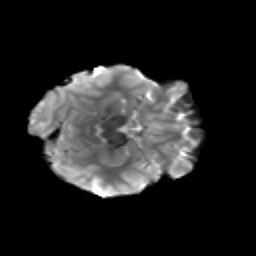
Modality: T2w
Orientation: axial
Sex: female
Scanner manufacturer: siemens
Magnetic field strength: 3 T
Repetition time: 5 s
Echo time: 0.071 s